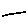
Label: line